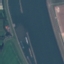
Land use / land cover: River